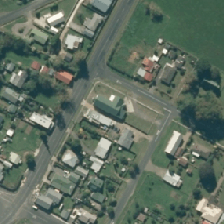
Land cover: urban_build_up